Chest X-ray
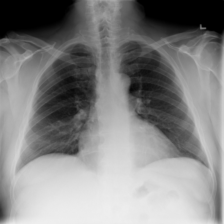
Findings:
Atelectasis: negative
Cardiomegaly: negative
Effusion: negative
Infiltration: negative
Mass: negative
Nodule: negative
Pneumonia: negative
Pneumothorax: negative
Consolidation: negative
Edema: negative
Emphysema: negative
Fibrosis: negative
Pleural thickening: negative
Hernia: negative